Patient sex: F
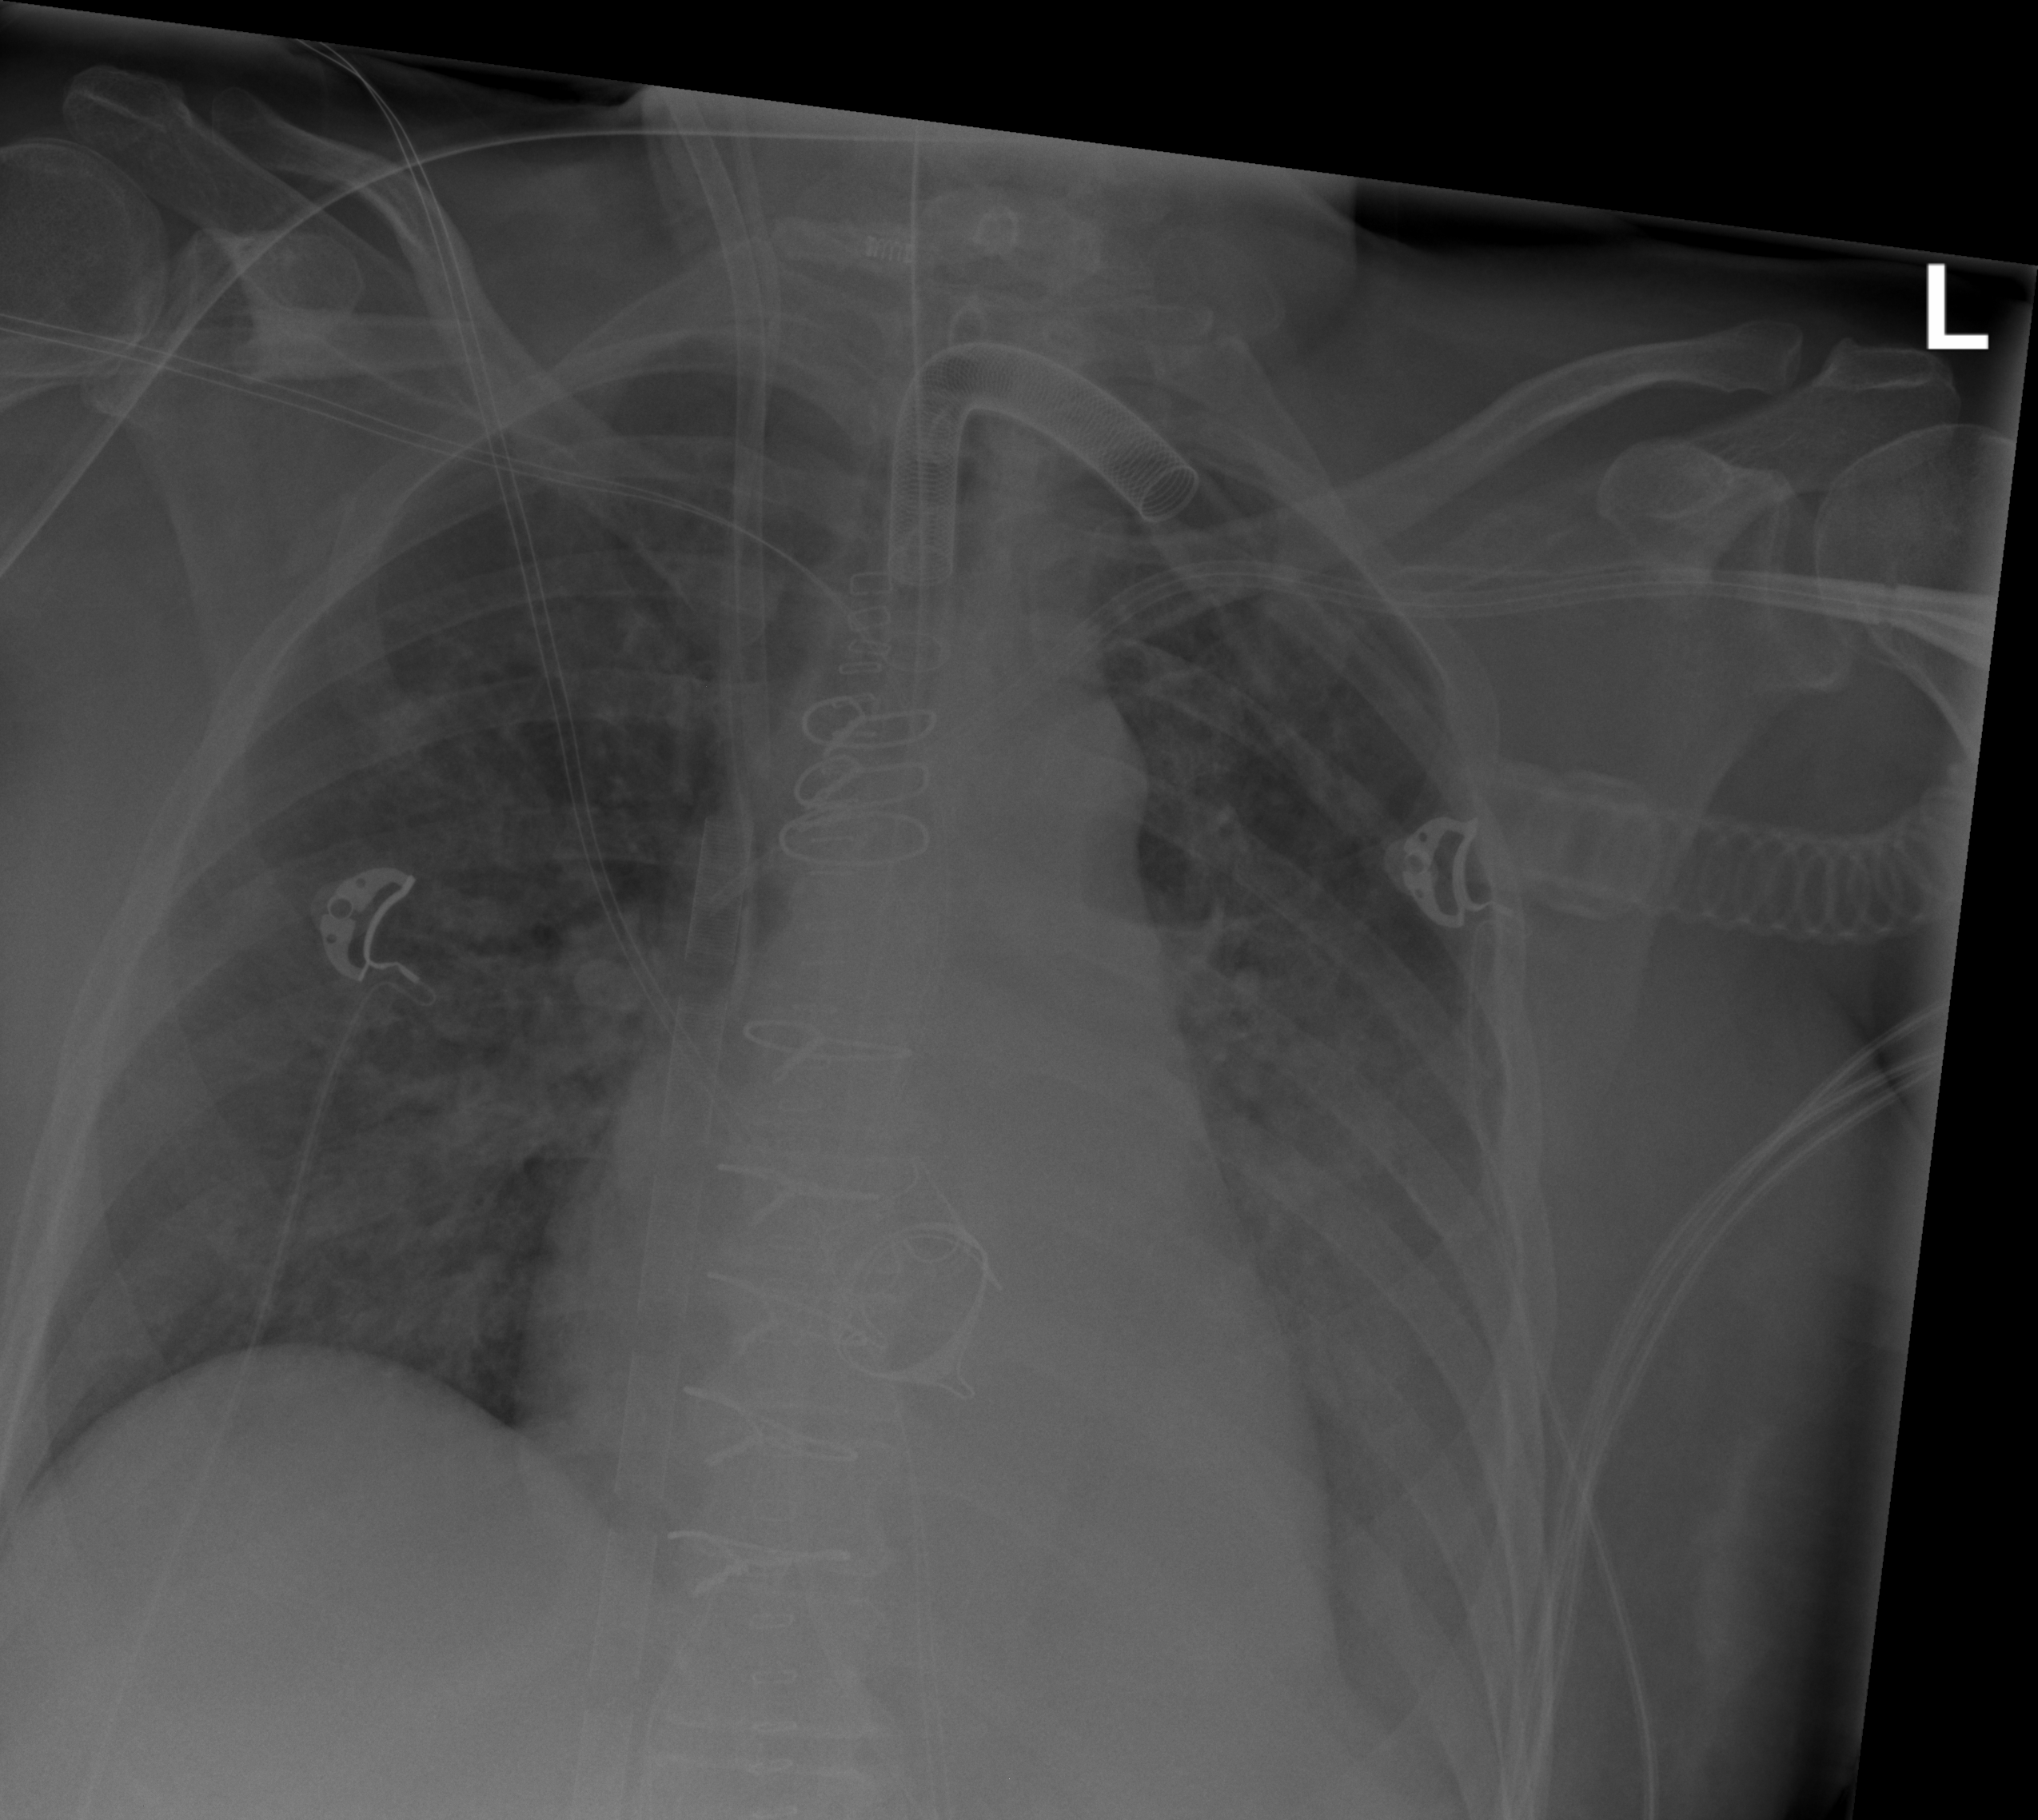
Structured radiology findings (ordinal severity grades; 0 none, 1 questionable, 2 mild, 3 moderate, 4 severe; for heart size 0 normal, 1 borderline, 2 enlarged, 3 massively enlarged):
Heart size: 2
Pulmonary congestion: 3
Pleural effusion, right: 0
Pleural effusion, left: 2
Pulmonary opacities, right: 2
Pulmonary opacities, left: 2
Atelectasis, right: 2
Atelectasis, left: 2